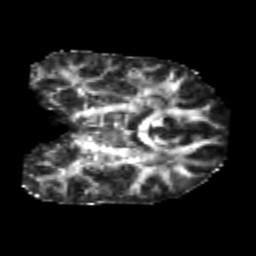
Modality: FA
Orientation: coronal
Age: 24
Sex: male
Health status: healthy
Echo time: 0.074 s